Question: I have created country and city as dependable menus. When I select all the dropdown values and click on the display button it should render created html table just below the display button which is illustrated in image below.
For table creation when I click on the display button it loads javascript code and sends ajax request to another php page. In this php page table is created. How can I render thus created html table in section just below the Display button.

My javascript code in index.php page is
'''
<script type="text/javascript">
function tbl_display(){
var sel_countryid= $("sel_country").val();
var sel_cityid= $("#sel_city").val();
var dataString = 'sel_countryid='+ sel_countryid+ '&sel_cityid='+ sel_cityid;
alert(dataString);
if(sel_regionid=='' || sel_lbtype=='')
{
alert("Please enter Valid Data");
}
else
{
$.ajax({
type: "POST",
url: "tbl_create.php",
data: dataString,
cache: true,
success: function(html){
}
});
}
}
</script>
'''
I have created table in tbl_create.php page.
How can I use thus created table to render below display button or How can I pass created html table to javascript code and render it to desired section ?
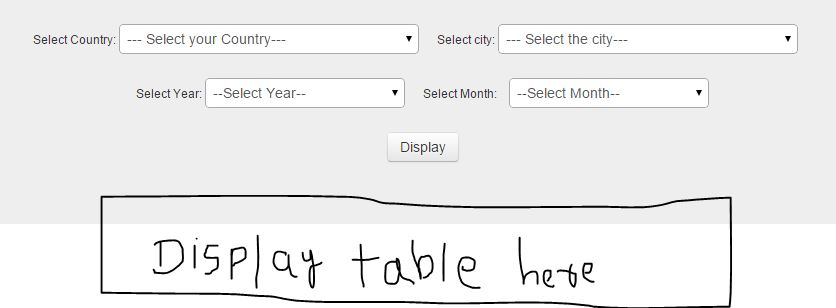
Answer: in your 'ajax' function set the 'dataType' to html and in it's success-function put the result out to a '<div>' below your form:
'''
$.ajax({
type: "POST",
url: "tbl_create.php",
data: dataString,
dataType: "html",
cache: true,
success: function (html) {
$("#target").html(html);
}
});
'''
html:
'''
<!-- your form is here -->
<div id="target"></div>
'''